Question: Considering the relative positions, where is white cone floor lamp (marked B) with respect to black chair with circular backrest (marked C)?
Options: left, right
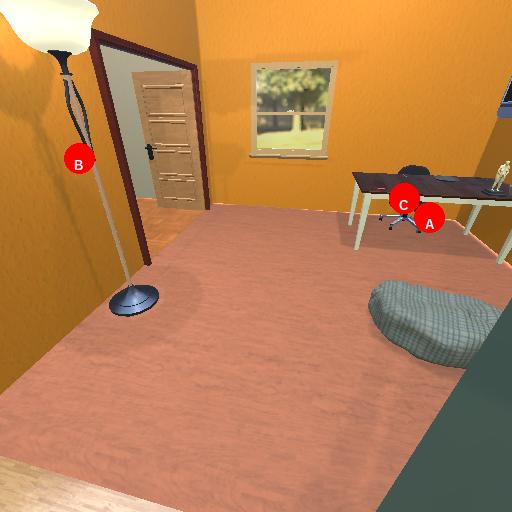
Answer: left